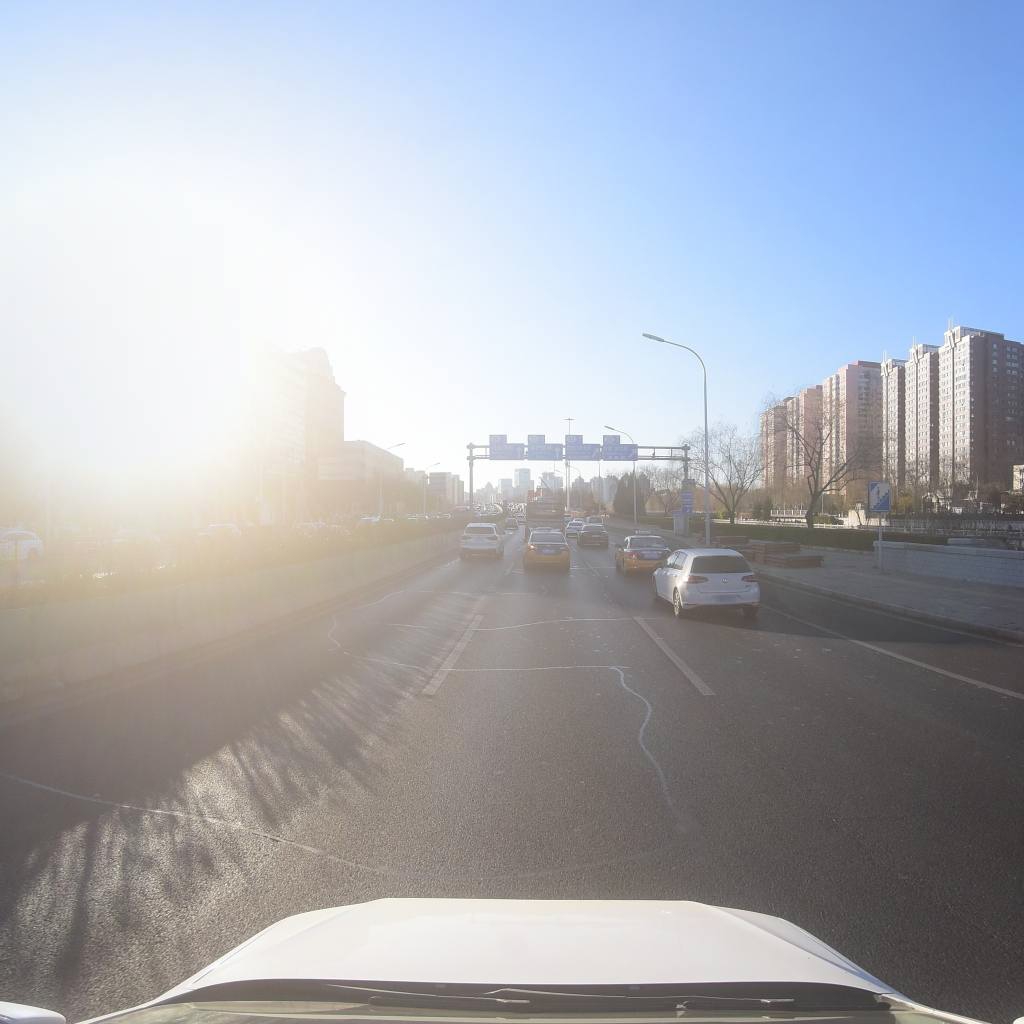
Region: Fengtai
Road damage annotations: transverse patch, longitudinal patch, transverse patch, transverse patch, transverse patch